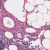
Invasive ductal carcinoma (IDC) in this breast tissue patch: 0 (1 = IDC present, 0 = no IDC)